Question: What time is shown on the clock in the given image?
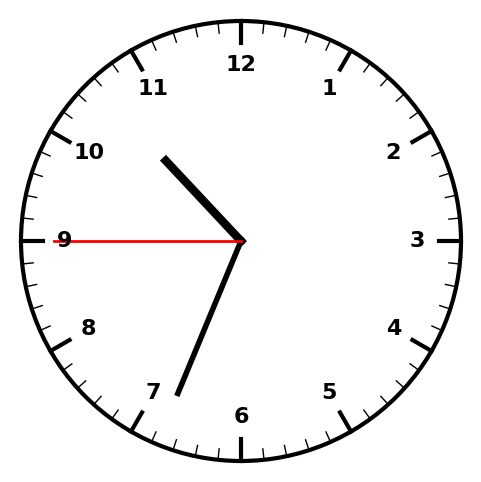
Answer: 10:33:45